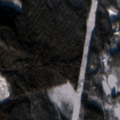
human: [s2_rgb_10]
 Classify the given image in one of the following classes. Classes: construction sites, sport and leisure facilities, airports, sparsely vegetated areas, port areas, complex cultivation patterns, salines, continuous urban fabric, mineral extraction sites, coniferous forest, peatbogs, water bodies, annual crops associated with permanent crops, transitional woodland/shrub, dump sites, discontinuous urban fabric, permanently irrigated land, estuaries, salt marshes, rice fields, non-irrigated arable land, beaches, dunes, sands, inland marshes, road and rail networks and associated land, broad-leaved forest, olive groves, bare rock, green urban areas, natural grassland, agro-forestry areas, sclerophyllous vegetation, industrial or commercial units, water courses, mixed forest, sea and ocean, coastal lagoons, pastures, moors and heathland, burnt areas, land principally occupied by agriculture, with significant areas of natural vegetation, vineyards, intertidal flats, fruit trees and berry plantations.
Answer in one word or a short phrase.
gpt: coniferous forest, mixed forest, transitional woodland/shrub